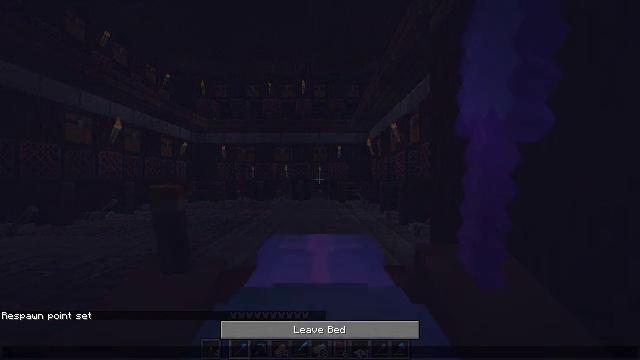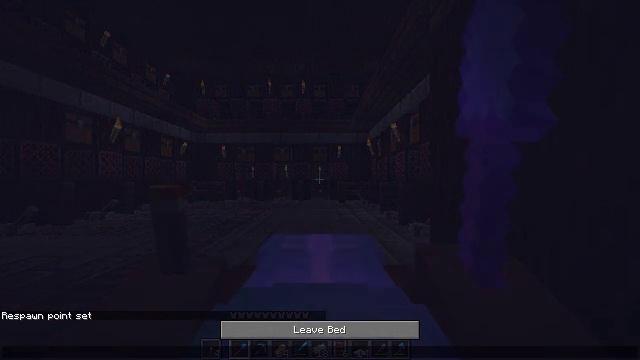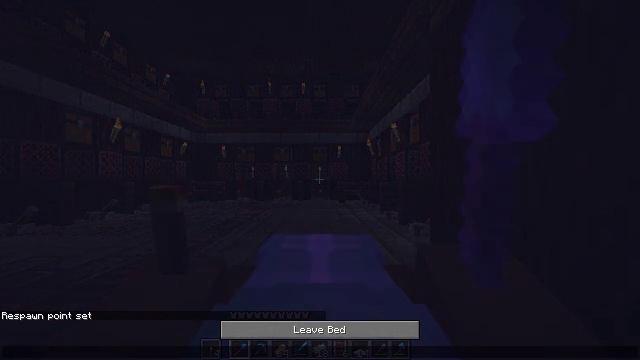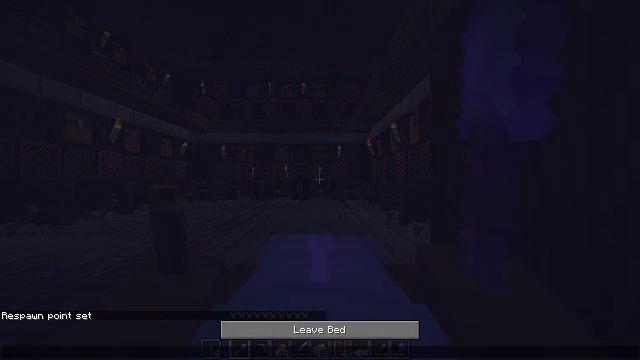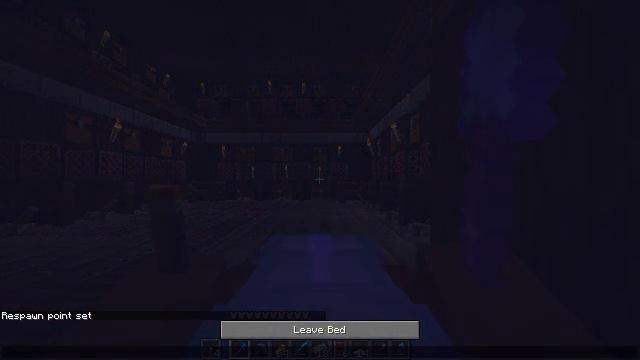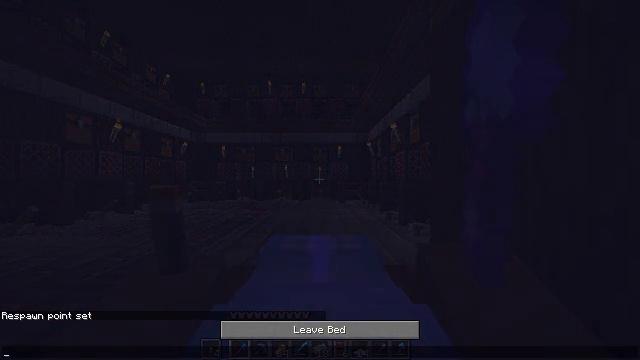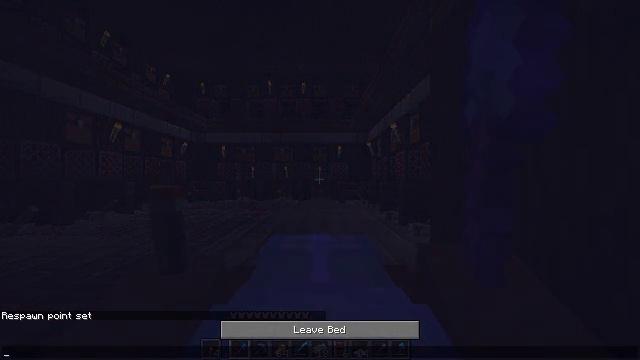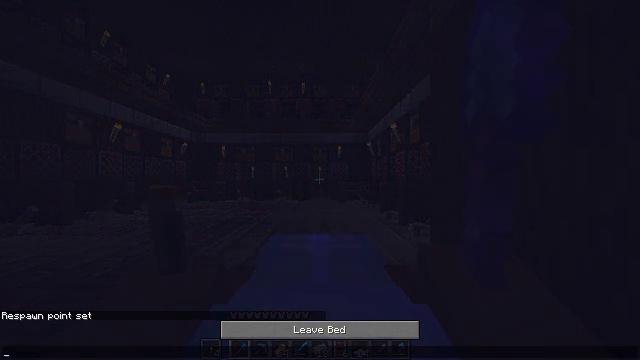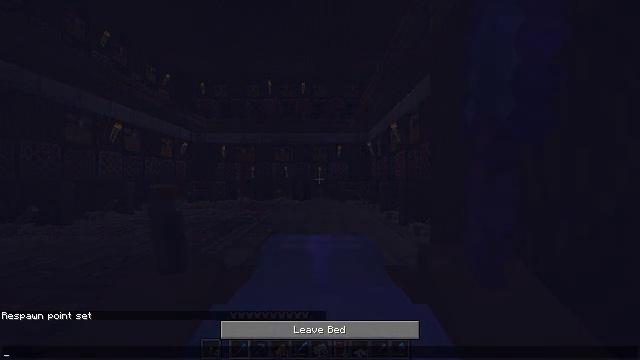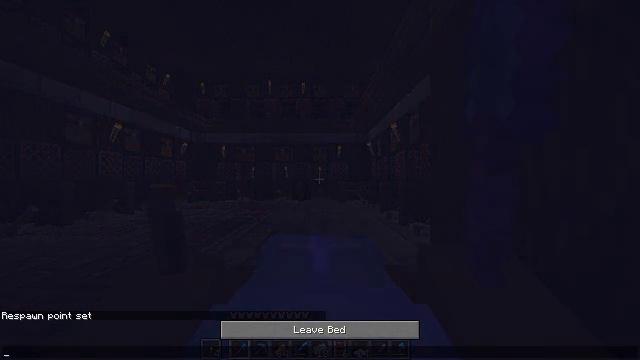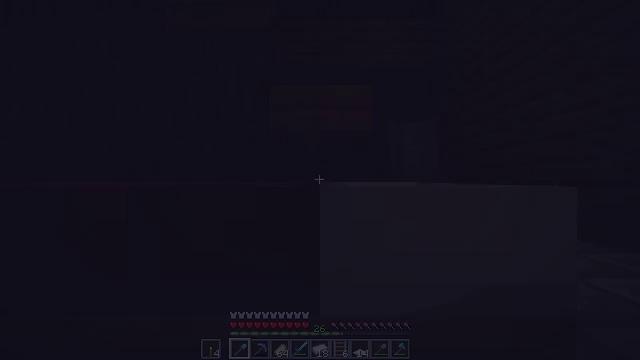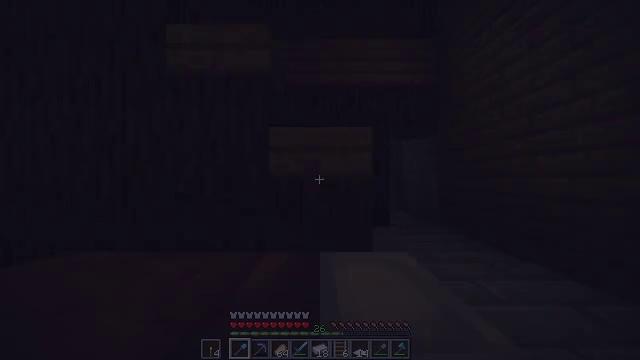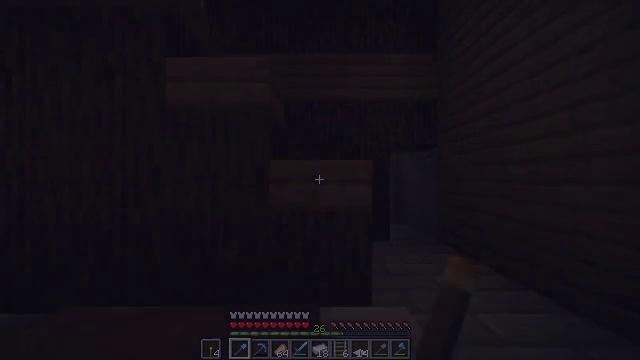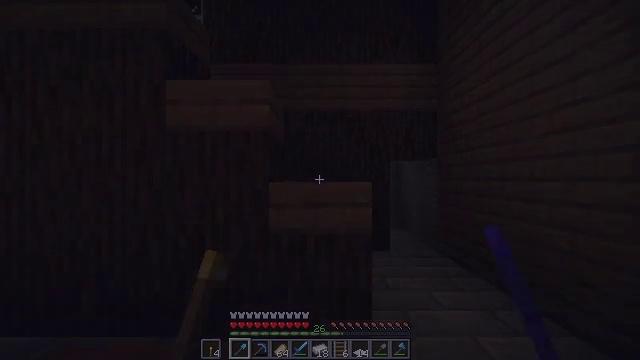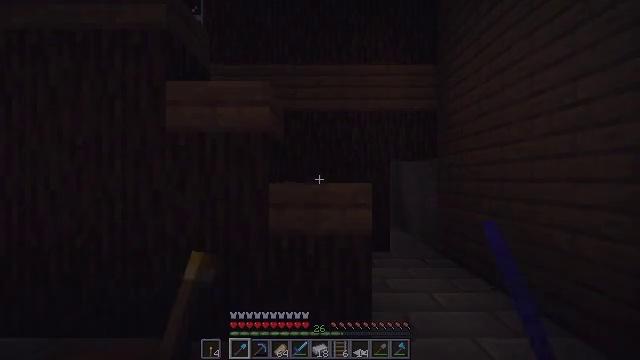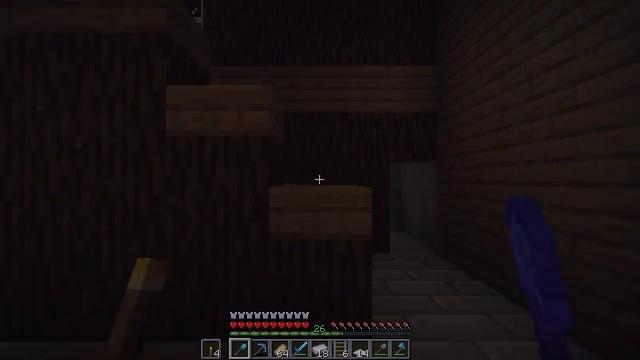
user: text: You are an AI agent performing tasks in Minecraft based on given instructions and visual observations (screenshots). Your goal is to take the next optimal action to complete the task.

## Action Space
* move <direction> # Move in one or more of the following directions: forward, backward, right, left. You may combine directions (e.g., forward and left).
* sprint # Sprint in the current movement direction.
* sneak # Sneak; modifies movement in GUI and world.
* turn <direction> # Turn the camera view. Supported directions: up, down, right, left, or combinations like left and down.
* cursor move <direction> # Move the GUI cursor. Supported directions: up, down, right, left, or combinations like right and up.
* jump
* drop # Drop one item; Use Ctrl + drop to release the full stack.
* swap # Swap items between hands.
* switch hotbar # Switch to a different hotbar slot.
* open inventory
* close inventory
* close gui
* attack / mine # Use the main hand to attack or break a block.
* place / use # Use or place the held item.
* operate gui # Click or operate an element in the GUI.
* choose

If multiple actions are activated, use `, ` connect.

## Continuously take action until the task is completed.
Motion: motion action
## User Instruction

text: Collect the brown bed for later use.
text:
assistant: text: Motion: no_op
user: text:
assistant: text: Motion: no_op
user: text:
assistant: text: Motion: no_op
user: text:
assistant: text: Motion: no_op
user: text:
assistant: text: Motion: no_op
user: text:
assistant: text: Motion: no_op
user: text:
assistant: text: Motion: no_op
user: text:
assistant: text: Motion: no_op
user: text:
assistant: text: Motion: no_op
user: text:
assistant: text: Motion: no_op
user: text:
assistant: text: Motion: close gui
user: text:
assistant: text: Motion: no_op
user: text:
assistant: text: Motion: no_op
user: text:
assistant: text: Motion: no_op
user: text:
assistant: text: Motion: no_op
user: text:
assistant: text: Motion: no_op
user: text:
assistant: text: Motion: no_op
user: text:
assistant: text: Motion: no_op
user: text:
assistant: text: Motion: no_op
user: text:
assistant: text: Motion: no_op
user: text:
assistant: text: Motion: no_op
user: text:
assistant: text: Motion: no_op
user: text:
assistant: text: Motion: no_op
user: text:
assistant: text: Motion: no_op
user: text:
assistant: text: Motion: no_op
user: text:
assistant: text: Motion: turn down
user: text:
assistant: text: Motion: turn down
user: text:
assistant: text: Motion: turn right and down
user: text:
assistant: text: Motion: turn down
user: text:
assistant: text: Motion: turn down